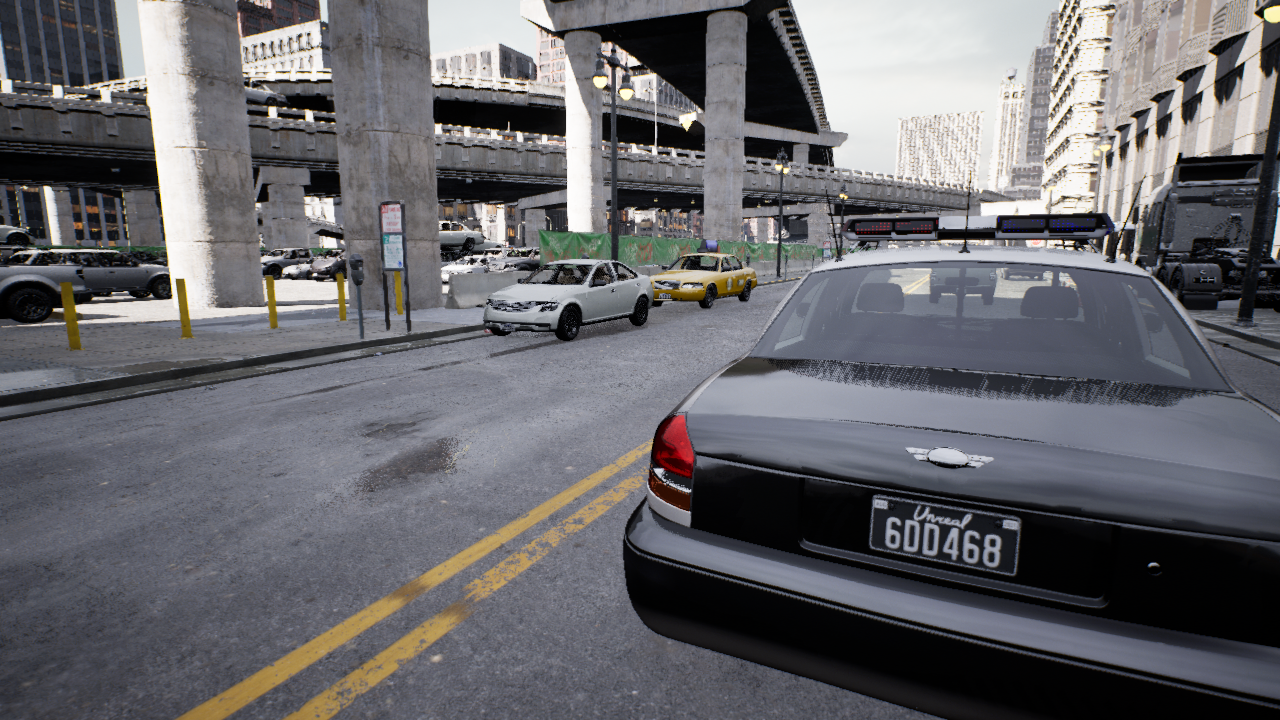
Venue: downtown
Lighting: clear day
Vehicle rig: sedan